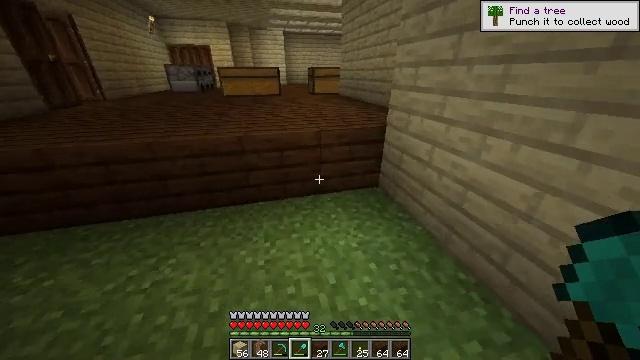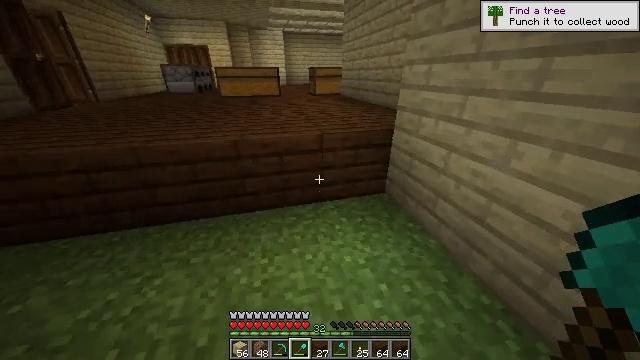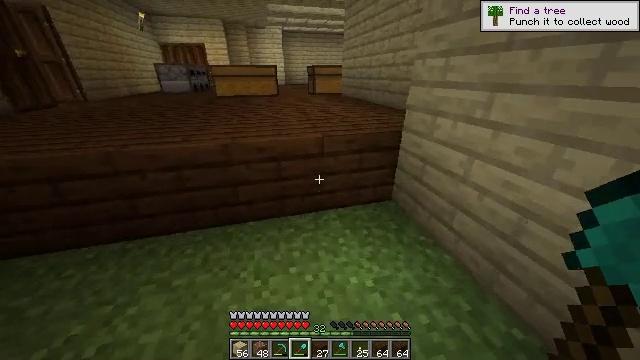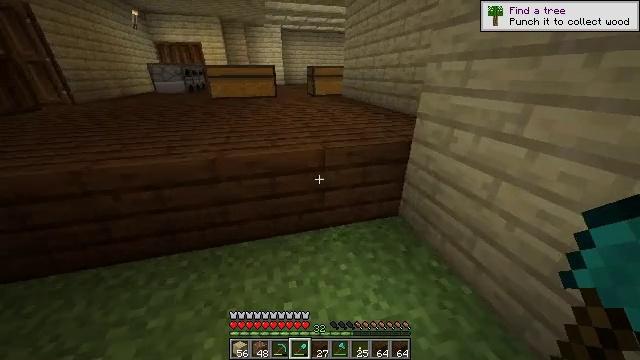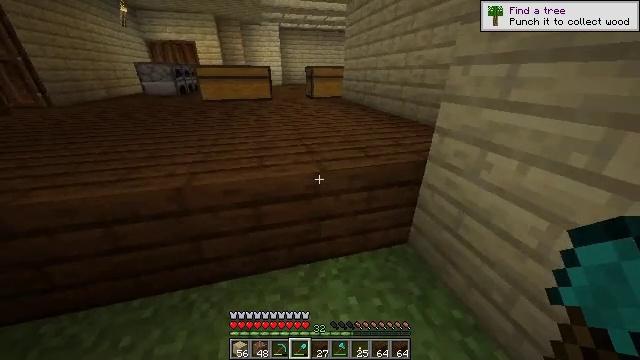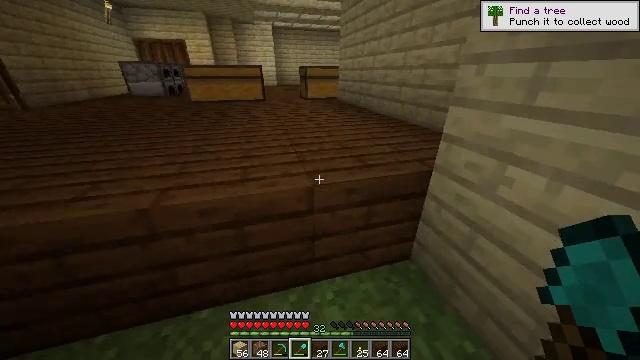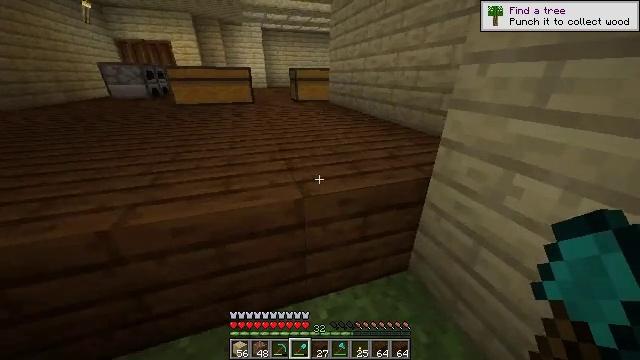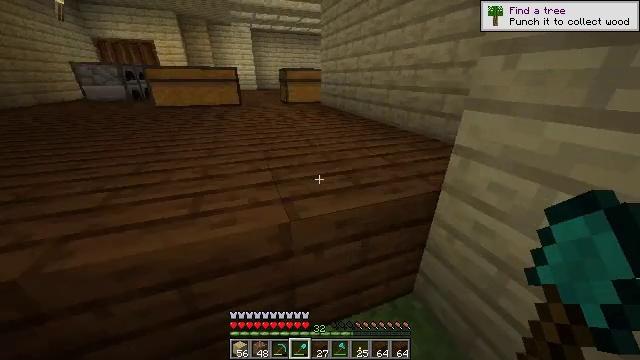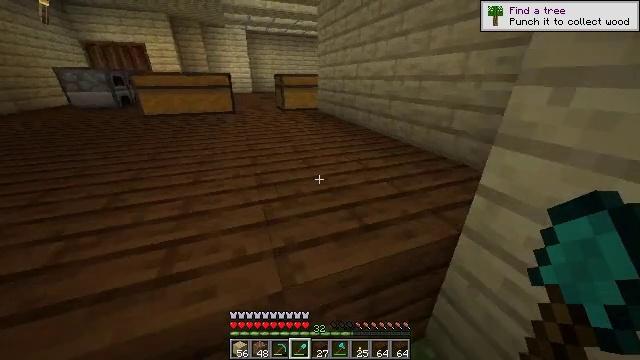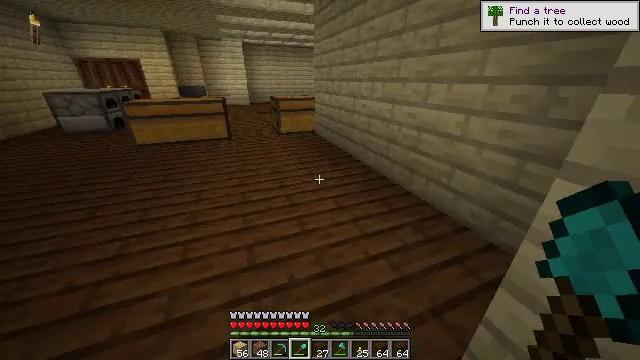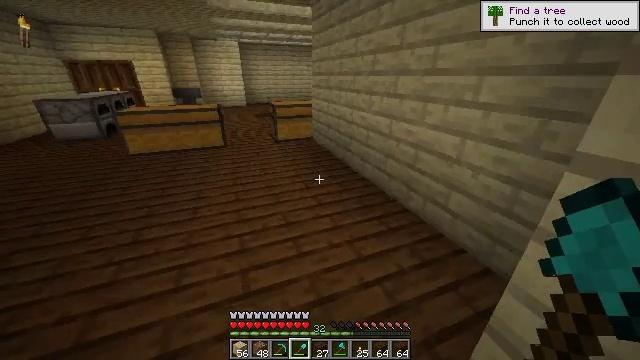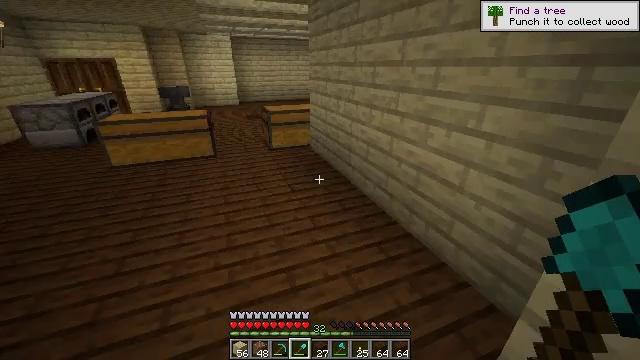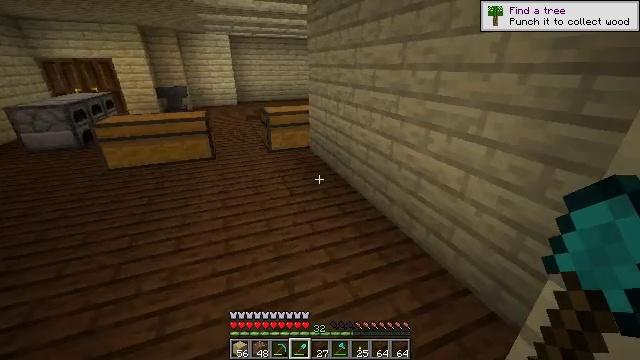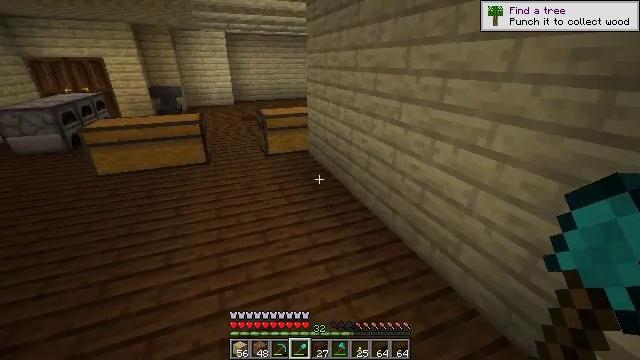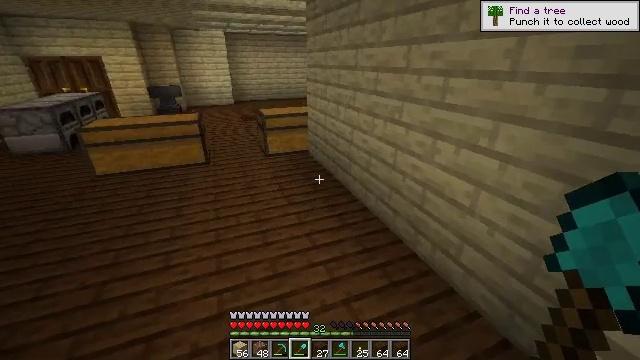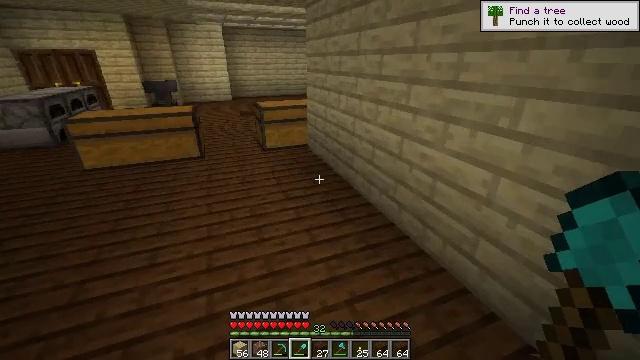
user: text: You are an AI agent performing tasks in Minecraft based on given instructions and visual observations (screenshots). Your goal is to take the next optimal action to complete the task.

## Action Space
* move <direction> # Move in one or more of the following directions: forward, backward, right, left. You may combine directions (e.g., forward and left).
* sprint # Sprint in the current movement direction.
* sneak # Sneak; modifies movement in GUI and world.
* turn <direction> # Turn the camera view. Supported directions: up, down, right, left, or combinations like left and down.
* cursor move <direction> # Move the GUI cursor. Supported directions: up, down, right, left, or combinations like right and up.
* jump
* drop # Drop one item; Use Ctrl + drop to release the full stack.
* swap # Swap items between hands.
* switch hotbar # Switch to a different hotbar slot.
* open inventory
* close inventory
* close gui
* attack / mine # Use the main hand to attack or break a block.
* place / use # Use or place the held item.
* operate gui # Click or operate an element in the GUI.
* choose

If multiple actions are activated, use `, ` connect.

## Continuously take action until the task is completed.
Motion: motion action
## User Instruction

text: Destroy the wall torch to gather it.
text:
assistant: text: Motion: move forward
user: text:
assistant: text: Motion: move forward
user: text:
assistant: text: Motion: move forward
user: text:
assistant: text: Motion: move forward
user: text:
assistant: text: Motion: move forward, turn right
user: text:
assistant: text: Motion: move forward, turn right
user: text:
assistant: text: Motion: move forward, turn right
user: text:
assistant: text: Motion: move forward, jump
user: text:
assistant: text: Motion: move forward and move left, jump
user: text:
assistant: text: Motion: move forward and move left, jump
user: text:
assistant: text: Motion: move forward and move left, jump
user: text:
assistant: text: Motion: move forward and move left
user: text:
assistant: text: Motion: move forward and move left
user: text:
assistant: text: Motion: move forward
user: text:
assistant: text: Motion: move forward
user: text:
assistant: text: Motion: move forward and move left
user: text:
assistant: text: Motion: move forward and move left
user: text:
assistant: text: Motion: move forward and move left, turn up
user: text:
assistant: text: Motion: move forward and move left, turn up
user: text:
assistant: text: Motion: move forward, turn right
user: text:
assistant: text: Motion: move forward, turn right
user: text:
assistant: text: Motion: move forward and move left
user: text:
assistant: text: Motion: move forward and move left
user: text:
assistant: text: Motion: move forward and move left
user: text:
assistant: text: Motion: move forward and move left
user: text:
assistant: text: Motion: move forward and move left
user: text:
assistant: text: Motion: move forward and move left
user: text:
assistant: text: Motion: move forward and move left
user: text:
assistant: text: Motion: move forward and move left
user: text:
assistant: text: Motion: move forward and move left